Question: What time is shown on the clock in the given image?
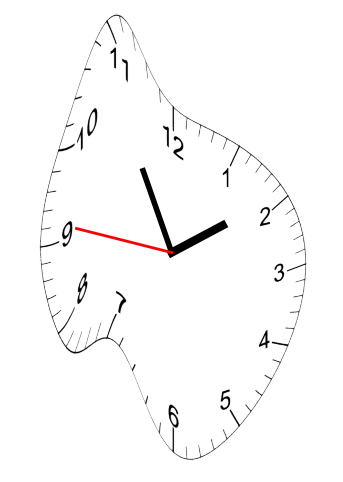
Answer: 01:54:46